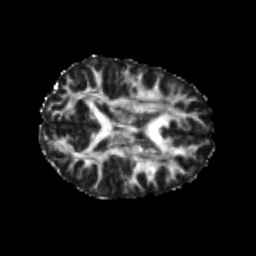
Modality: FA
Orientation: axial
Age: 24
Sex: female
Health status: healthy
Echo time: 0.074 s